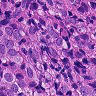
Metastatic tissue present: yes